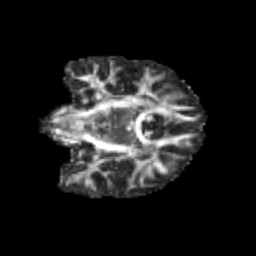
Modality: FA
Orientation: coronal
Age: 12
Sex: male
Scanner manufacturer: siemens
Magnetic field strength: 3 T
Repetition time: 3.8 s
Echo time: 0.07 s